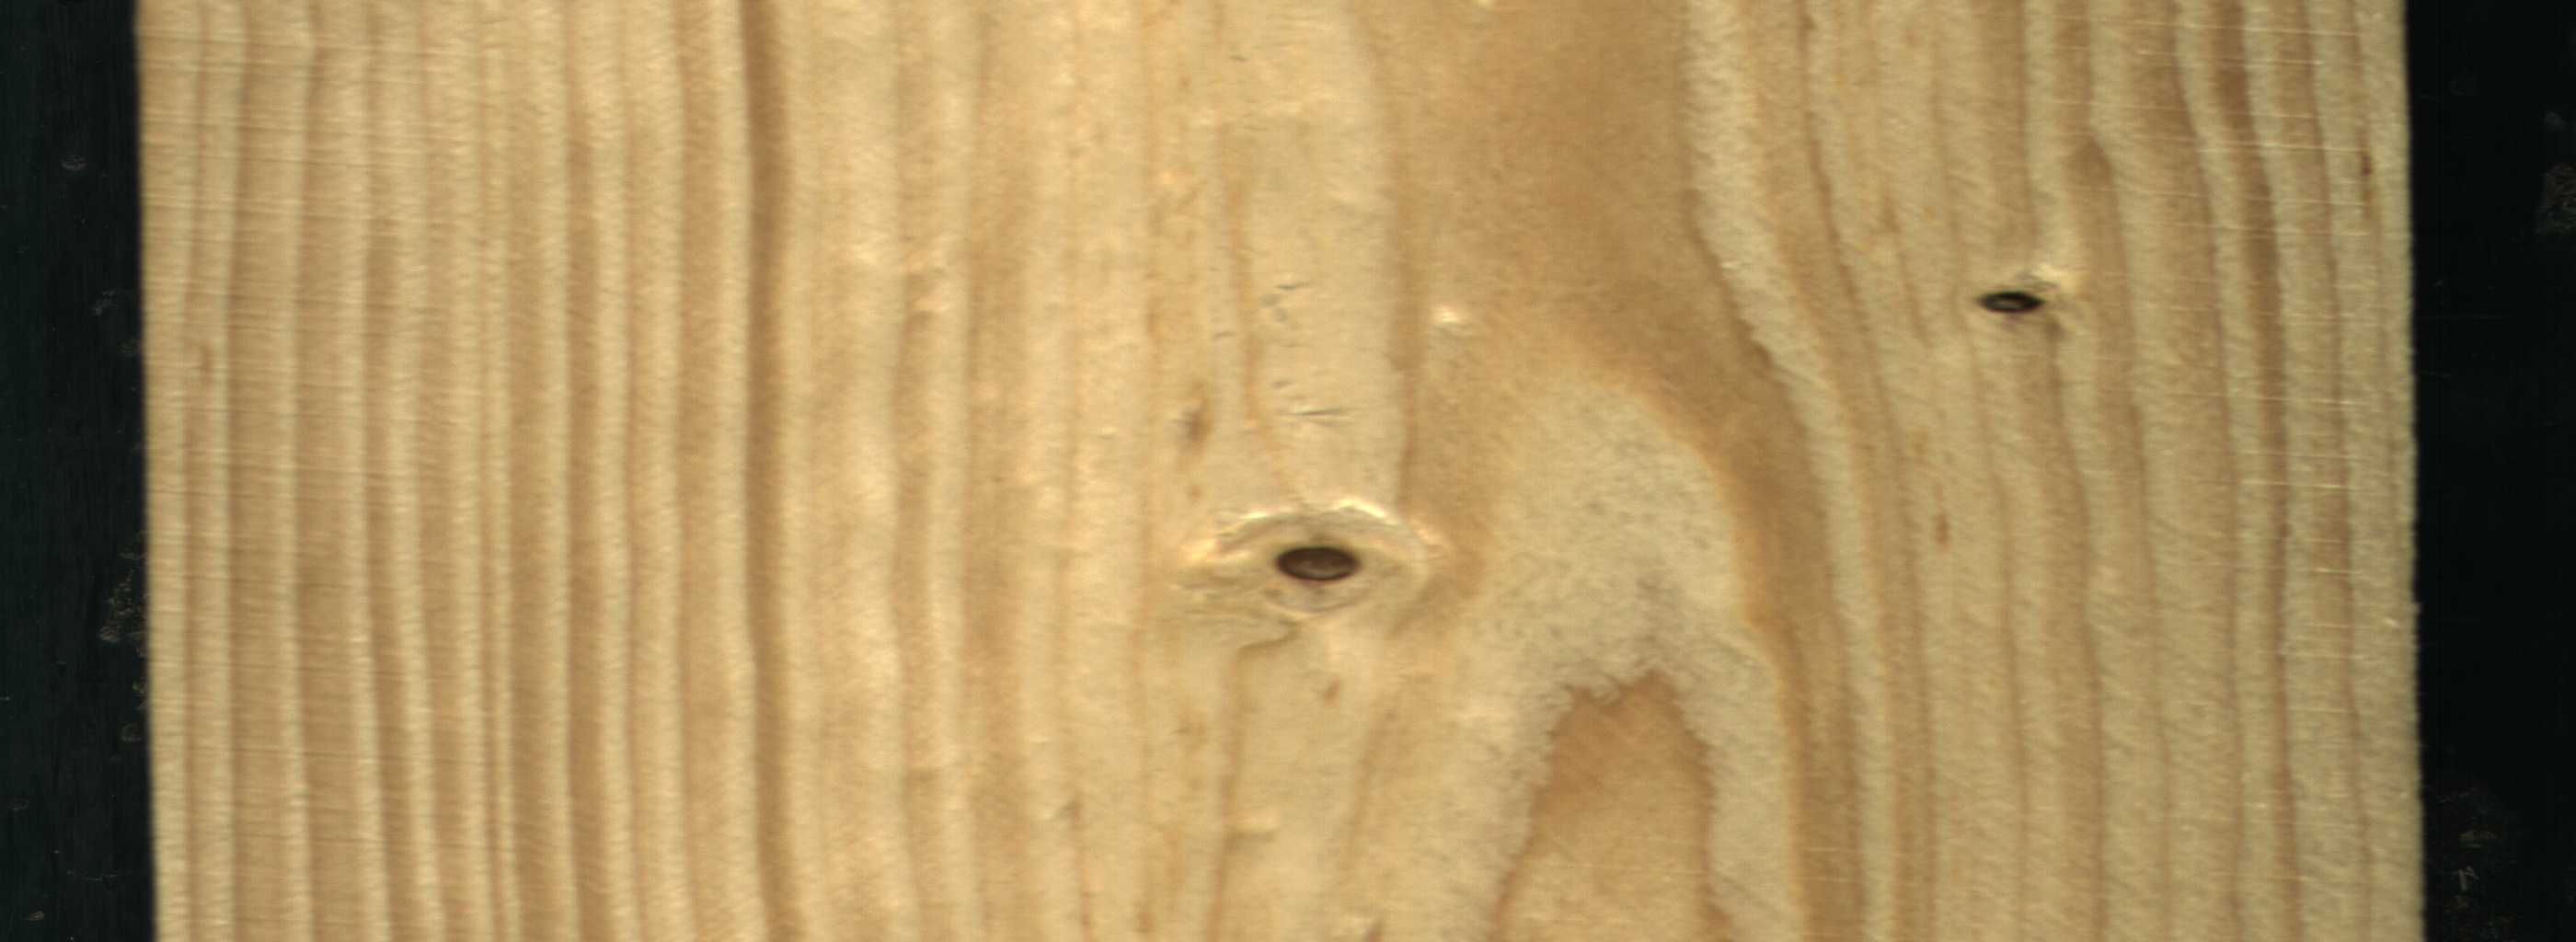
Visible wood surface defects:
Dead_Knot
Dead_Knot